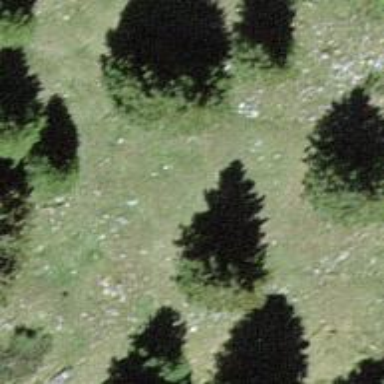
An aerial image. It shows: Needle-leaved tree in its natural environment.